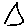
Label: triangle